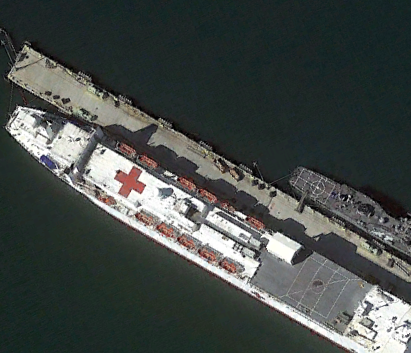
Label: Medical_ship